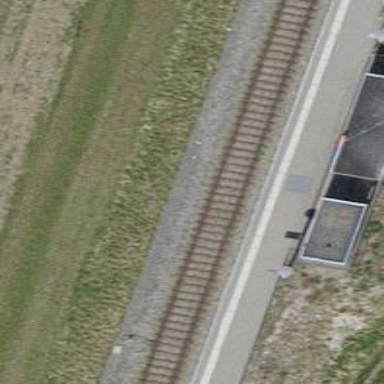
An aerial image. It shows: Stop position for public transport at railway stop.